Question: I have a list of places where people have been discharged and I need to stratify them by age. The query that I have currently below works, but it lists every discharge type count, by every age.
You can see how for age 0-1-2-3 there are all separate counts of discharge type based on what age. How can I make it so that it's only the 'dischargeType' and the counts that are listed (as long as they are 18 and under)
'''
SELECT DATEDIFF(yyyy, tblVisits.dob, tblVisits.admitdate) AS Age, tblDischarge.dischargeType, COUNT(tblDischarge.dischargeType) AS COUNTS
FROM tblVisits INNER JOIN
tblDischarge ON tblVisitsDischargeStatus = tblDischarge.dis_statID
GROUP BY DATEDIFF(yyyy,tblVisits.dob, tblVisits.Admitdate), tblDischarge.dischargeType
HAVING (DATEDIFF(yyyy,tblVisits.DOB, tblVisits.AdmitDate) <=18)
'''
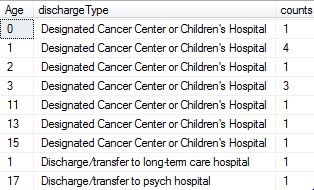
Answer: If you just want people aged under 18, but only one row per discharge-type...
'''
SELECT
tblDischarge.dischargeType,
COUNT(tblDischarge.dischargeType) AS COUNTS
FROM
tblVisits
INNER JOIN
tblDischarge
ON tblVisitsDischargeStatus = tblDischarge.dis_statID
WHERE
(DATEDIFF(yyyy,tblVisits.DOB, tblVisits.AdmitDate) <=18)
GROUP BY
tblDischarge.dischargeType
'''
If you want to group the ages into strata...
'''
SELECT
tblDischarge.dischargeType,
CASE DATEDIFF(yyyy,tblVisits.DOB, tblVisits.AdmitDate)
WHEN <= 3 THEN '0..3'
WHEN <= 8 THEN '4..8'
WHEN <= 12 THEN '9..12'
ELSE '13..18'
END AS ageBand,
COUNT(tblDischarge.dischargeType) AS COUNTS
FROM
tblVisits
INNER JOIN
tblDischarge
ON tblVisitsDischargeStatus = tblDischarge.dis_statID
WHERE
(DATEDIFF(yyyy,tblVisits.DOB, tblVisits.AdmitDate) <=18)
GROUP BY
tblDischarge.dischargeType,
CASE DATEDIFF(yyyy,tblVisits.DOB, tblVisits.AdmitDate)
WHEN <= 3 THEN '0..3'
WHEN <= 8 THEN '4..8'
WHEN <= 12 THEN '9..12'
ELSE '13..18'
END
'''